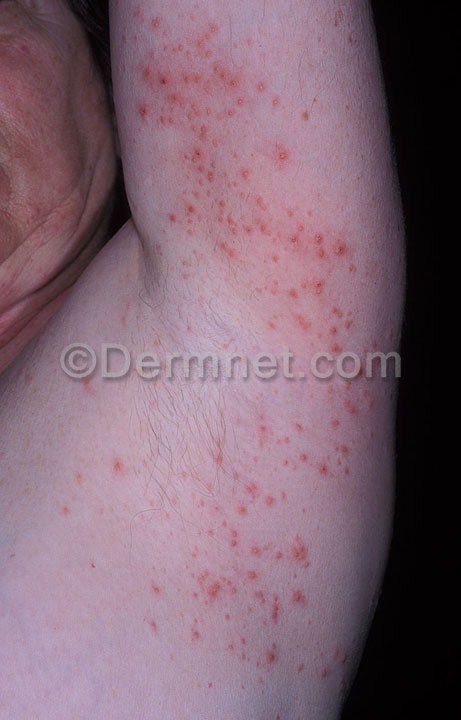
Disease: Cellulitis Impetigo and other Bacterial Infections